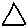
Label: triangle